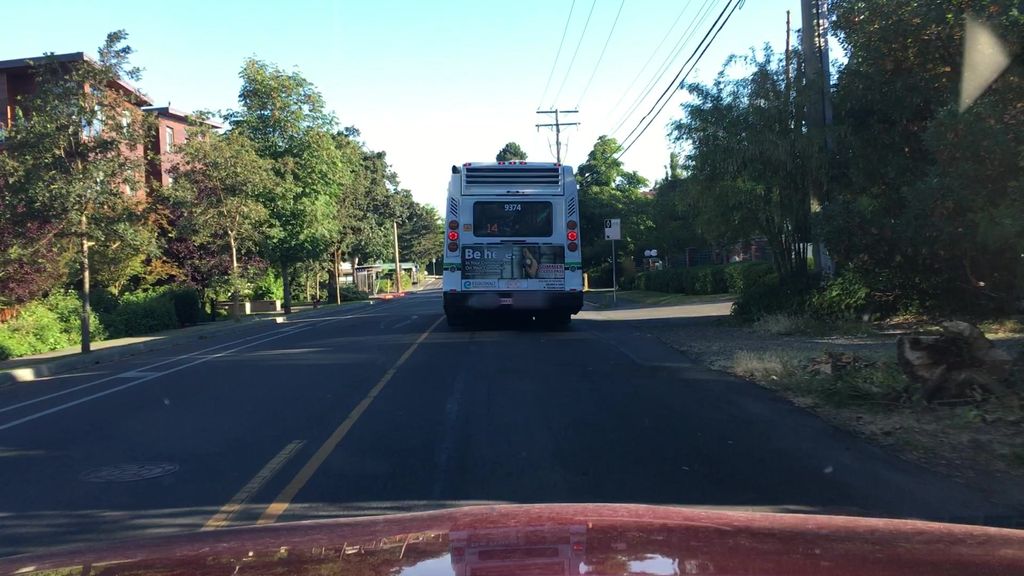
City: victoria